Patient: sex M, age 48
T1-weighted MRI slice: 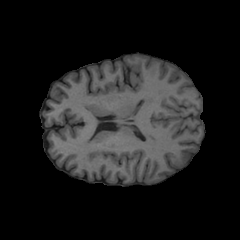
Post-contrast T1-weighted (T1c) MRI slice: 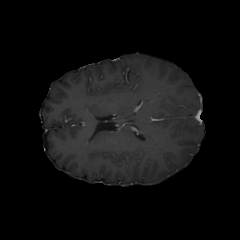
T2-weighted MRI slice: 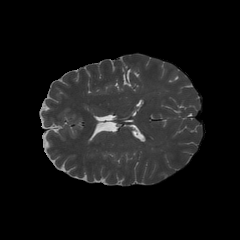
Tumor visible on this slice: no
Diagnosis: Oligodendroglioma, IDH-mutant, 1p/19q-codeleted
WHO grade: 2